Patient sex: F
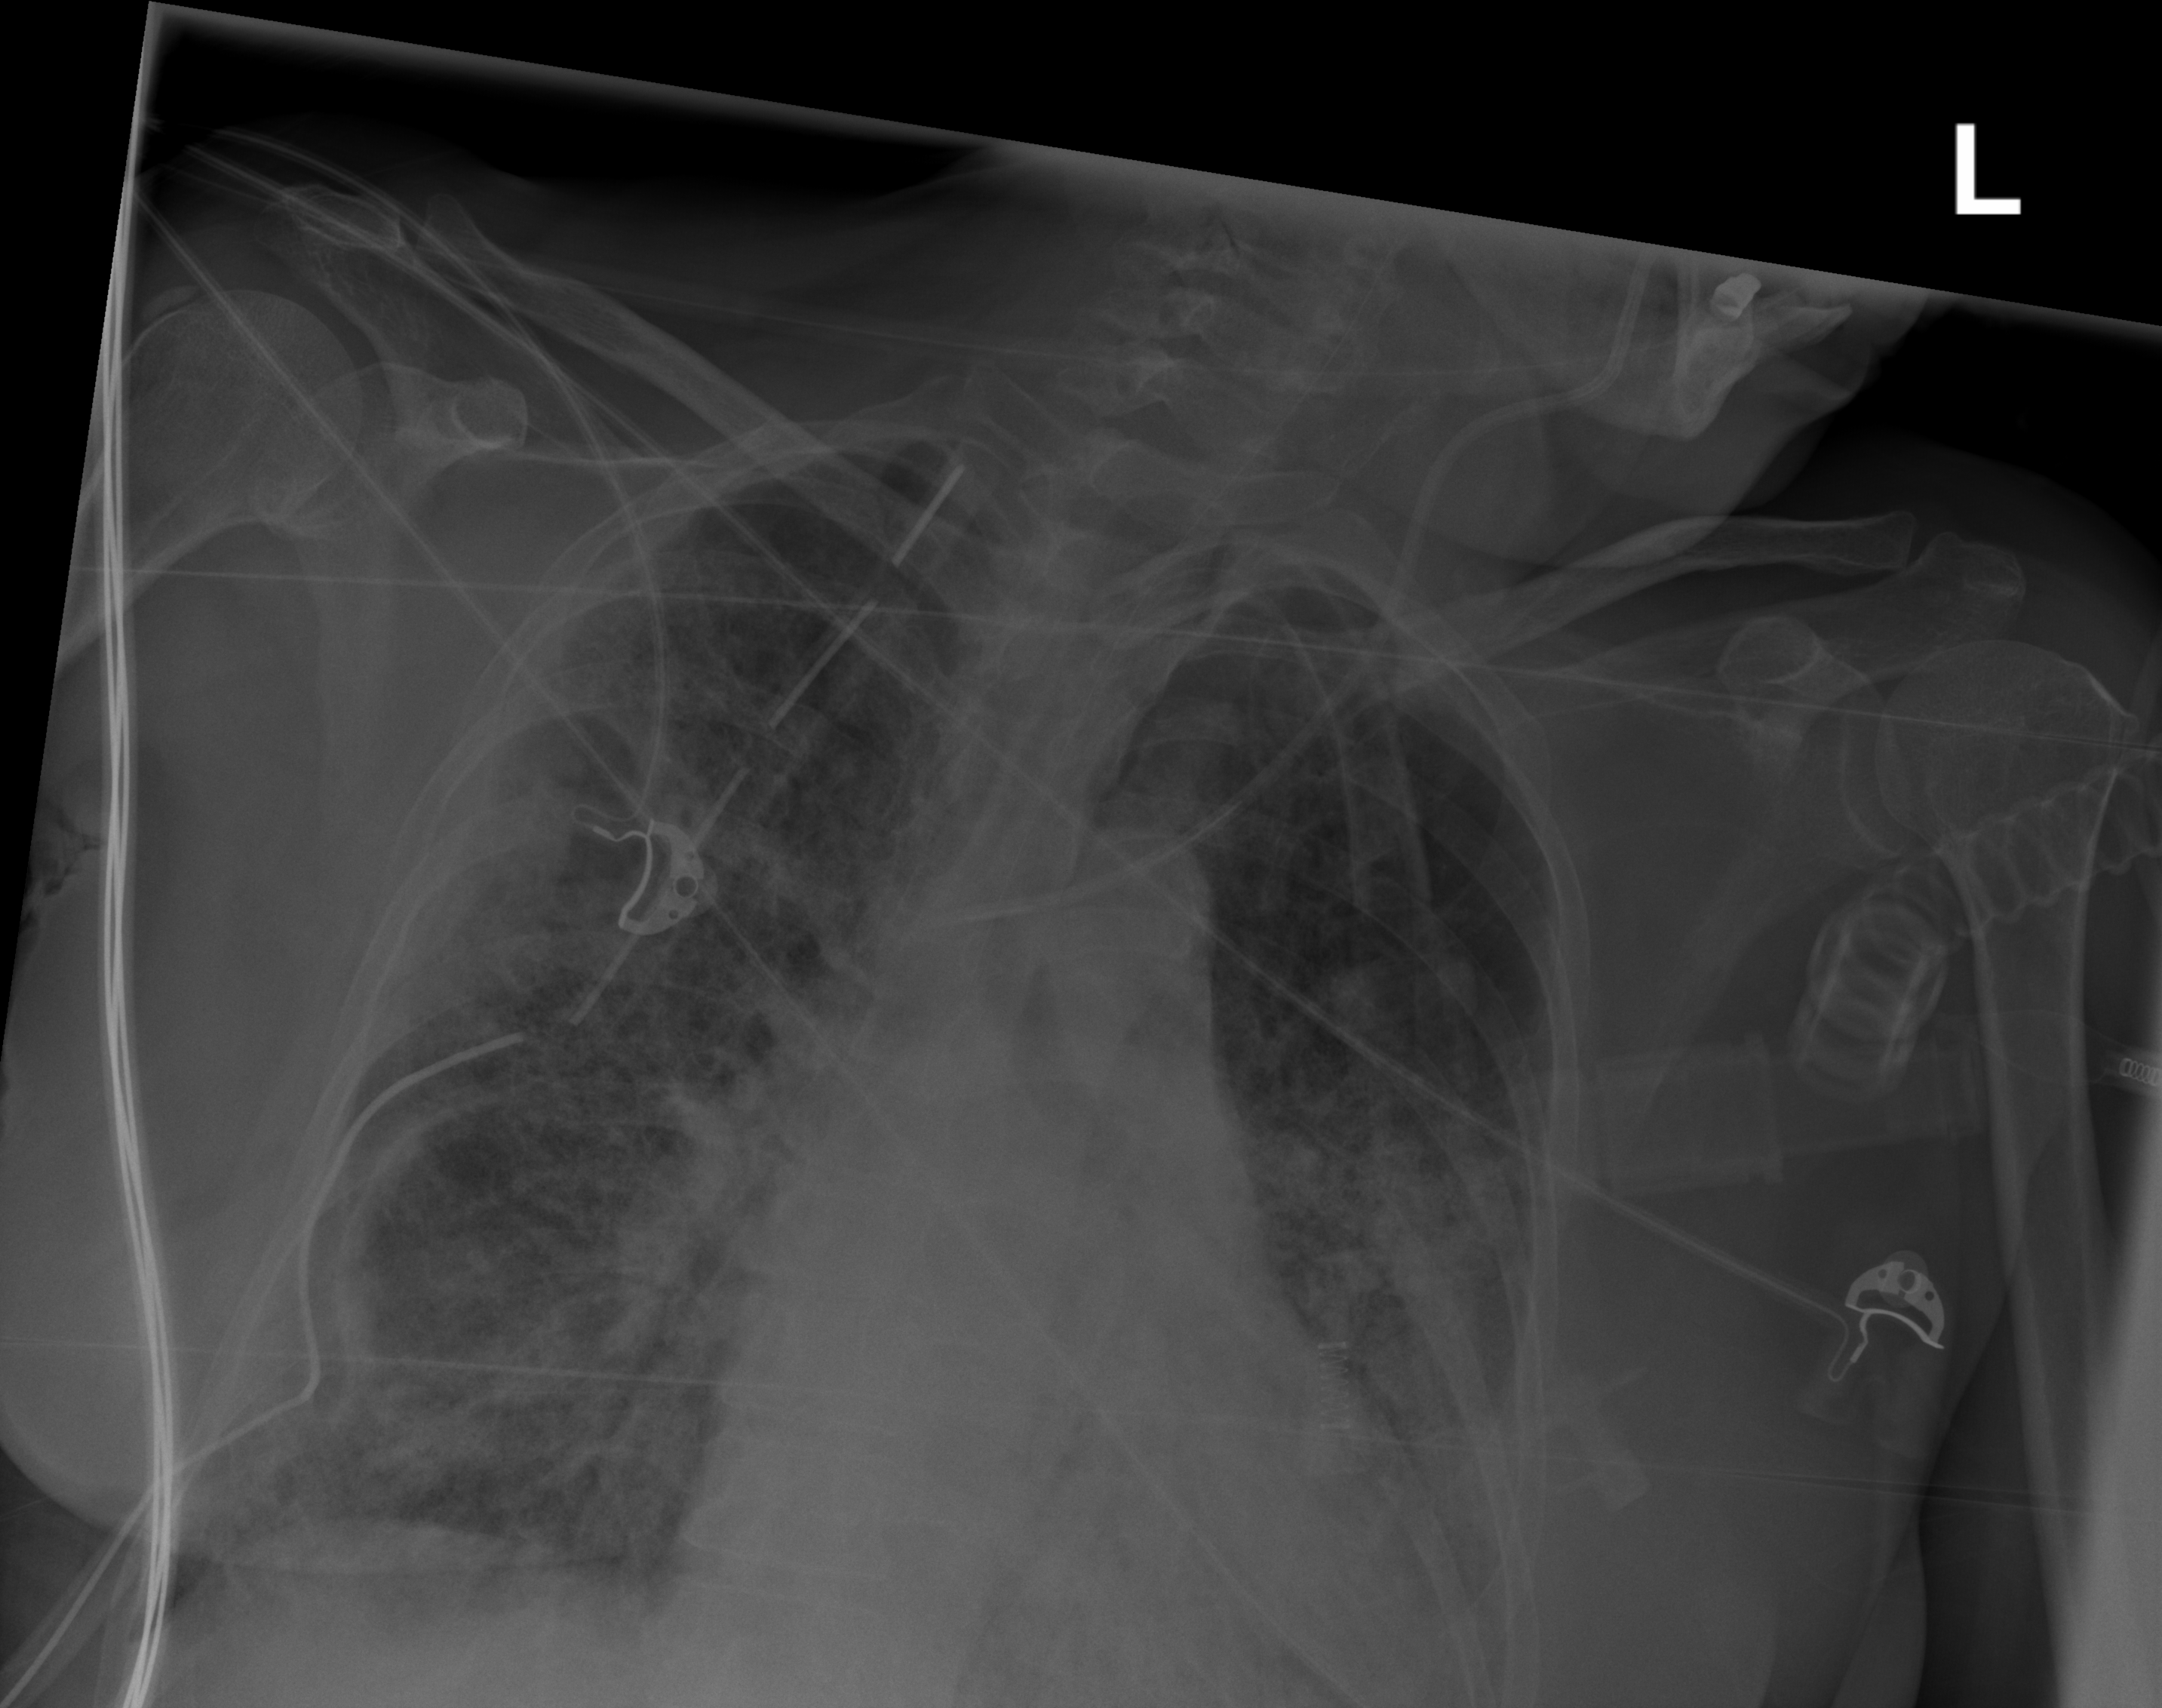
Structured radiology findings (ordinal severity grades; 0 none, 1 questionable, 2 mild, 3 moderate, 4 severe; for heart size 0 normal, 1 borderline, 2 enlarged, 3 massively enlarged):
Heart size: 0
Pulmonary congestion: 2
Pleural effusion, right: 0
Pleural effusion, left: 0
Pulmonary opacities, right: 2
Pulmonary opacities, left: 3
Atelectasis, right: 3
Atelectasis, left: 3